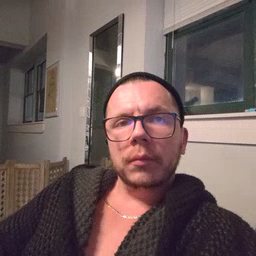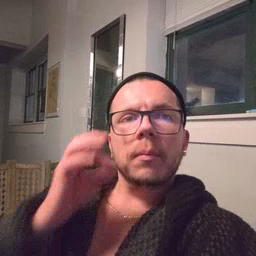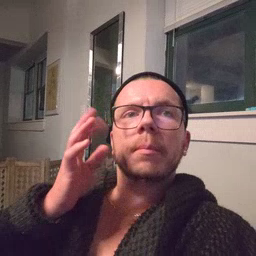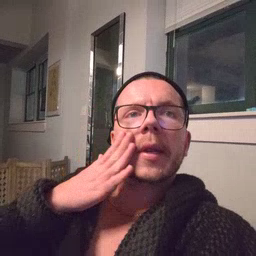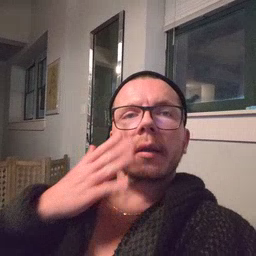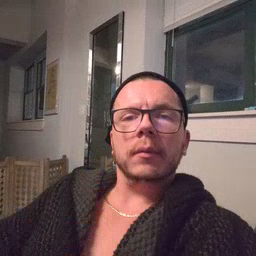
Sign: bee